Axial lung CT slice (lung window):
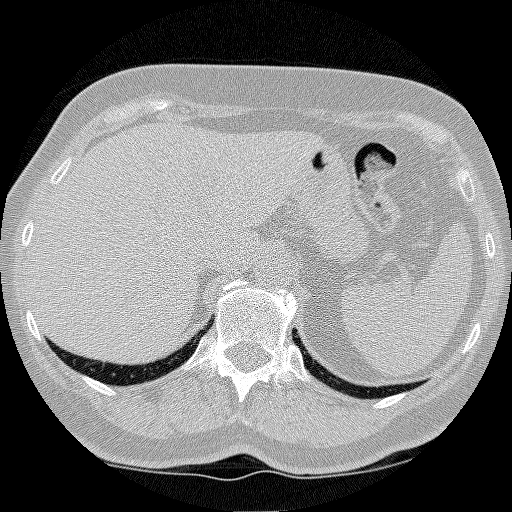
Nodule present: no